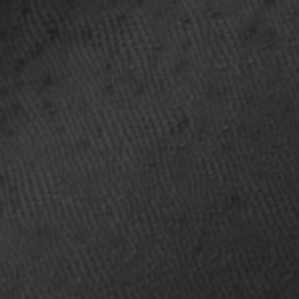
Label: frost